Question: In my Azure account, I have multiple directories () associated to my personal Microsoft account.

The directory in the middle, that was completely blackened, belongs to someone else and the subscription was shared to me as Owner. Is it possible to move any resource that I will deploy in that directory to be transferred in any of the two other "gmail" directories there?
For example, I need to move it because the subscription from that directory in the middle expires or was canceled.
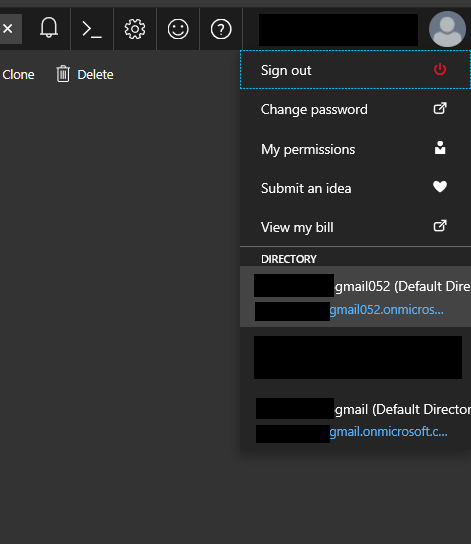
Answer: There are few restrictions in place which has to be taken into consideration prior to migrating any resource in Azure. It is outlined here in detail: <URL>
Here is a snippet from the above documentation which should help you.
> The and subscriptions must exist within the same
.If the tenant IDs for the source and destination subscriptions are not the
same, you can attempt to .
However, this option is who
are signed in with a Microsoft account (not an organizational
account).
Hope this helps!